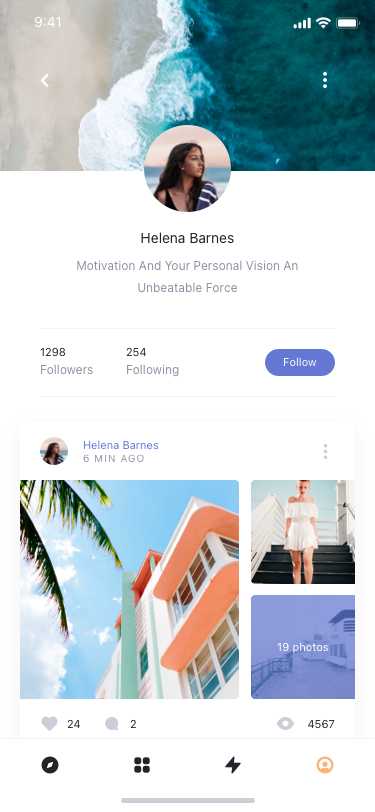
Text in this UI design:
4567
2
24
19 photos
6 min ago
Helena Barnes
1298
Followers
254
Following
Motivation And Your Personal Vision An Unbeatable Force
Helena Barnes